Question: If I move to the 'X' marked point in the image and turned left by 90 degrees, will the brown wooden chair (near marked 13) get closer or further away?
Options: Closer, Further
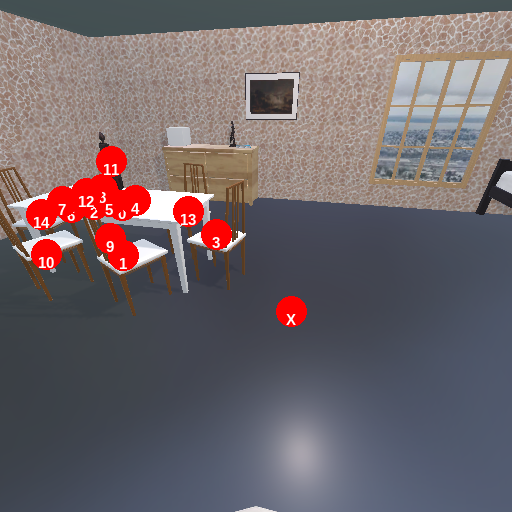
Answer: Closer